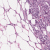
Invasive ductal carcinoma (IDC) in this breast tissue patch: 1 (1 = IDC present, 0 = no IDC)